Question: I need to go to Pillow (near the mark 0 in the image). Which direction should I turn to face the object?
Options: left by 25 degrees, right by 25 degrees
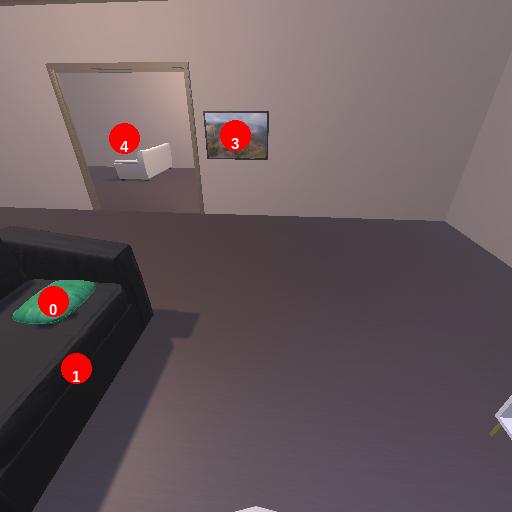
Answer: left by 25 degrees